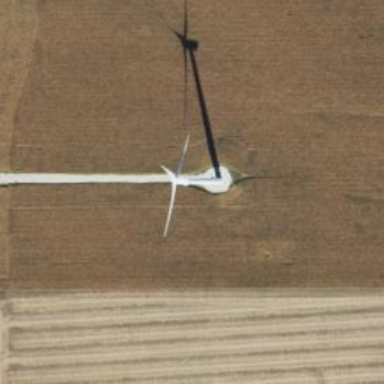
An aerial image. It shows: Wind generator powered by horizontal-axis wind turbine.